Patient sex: F
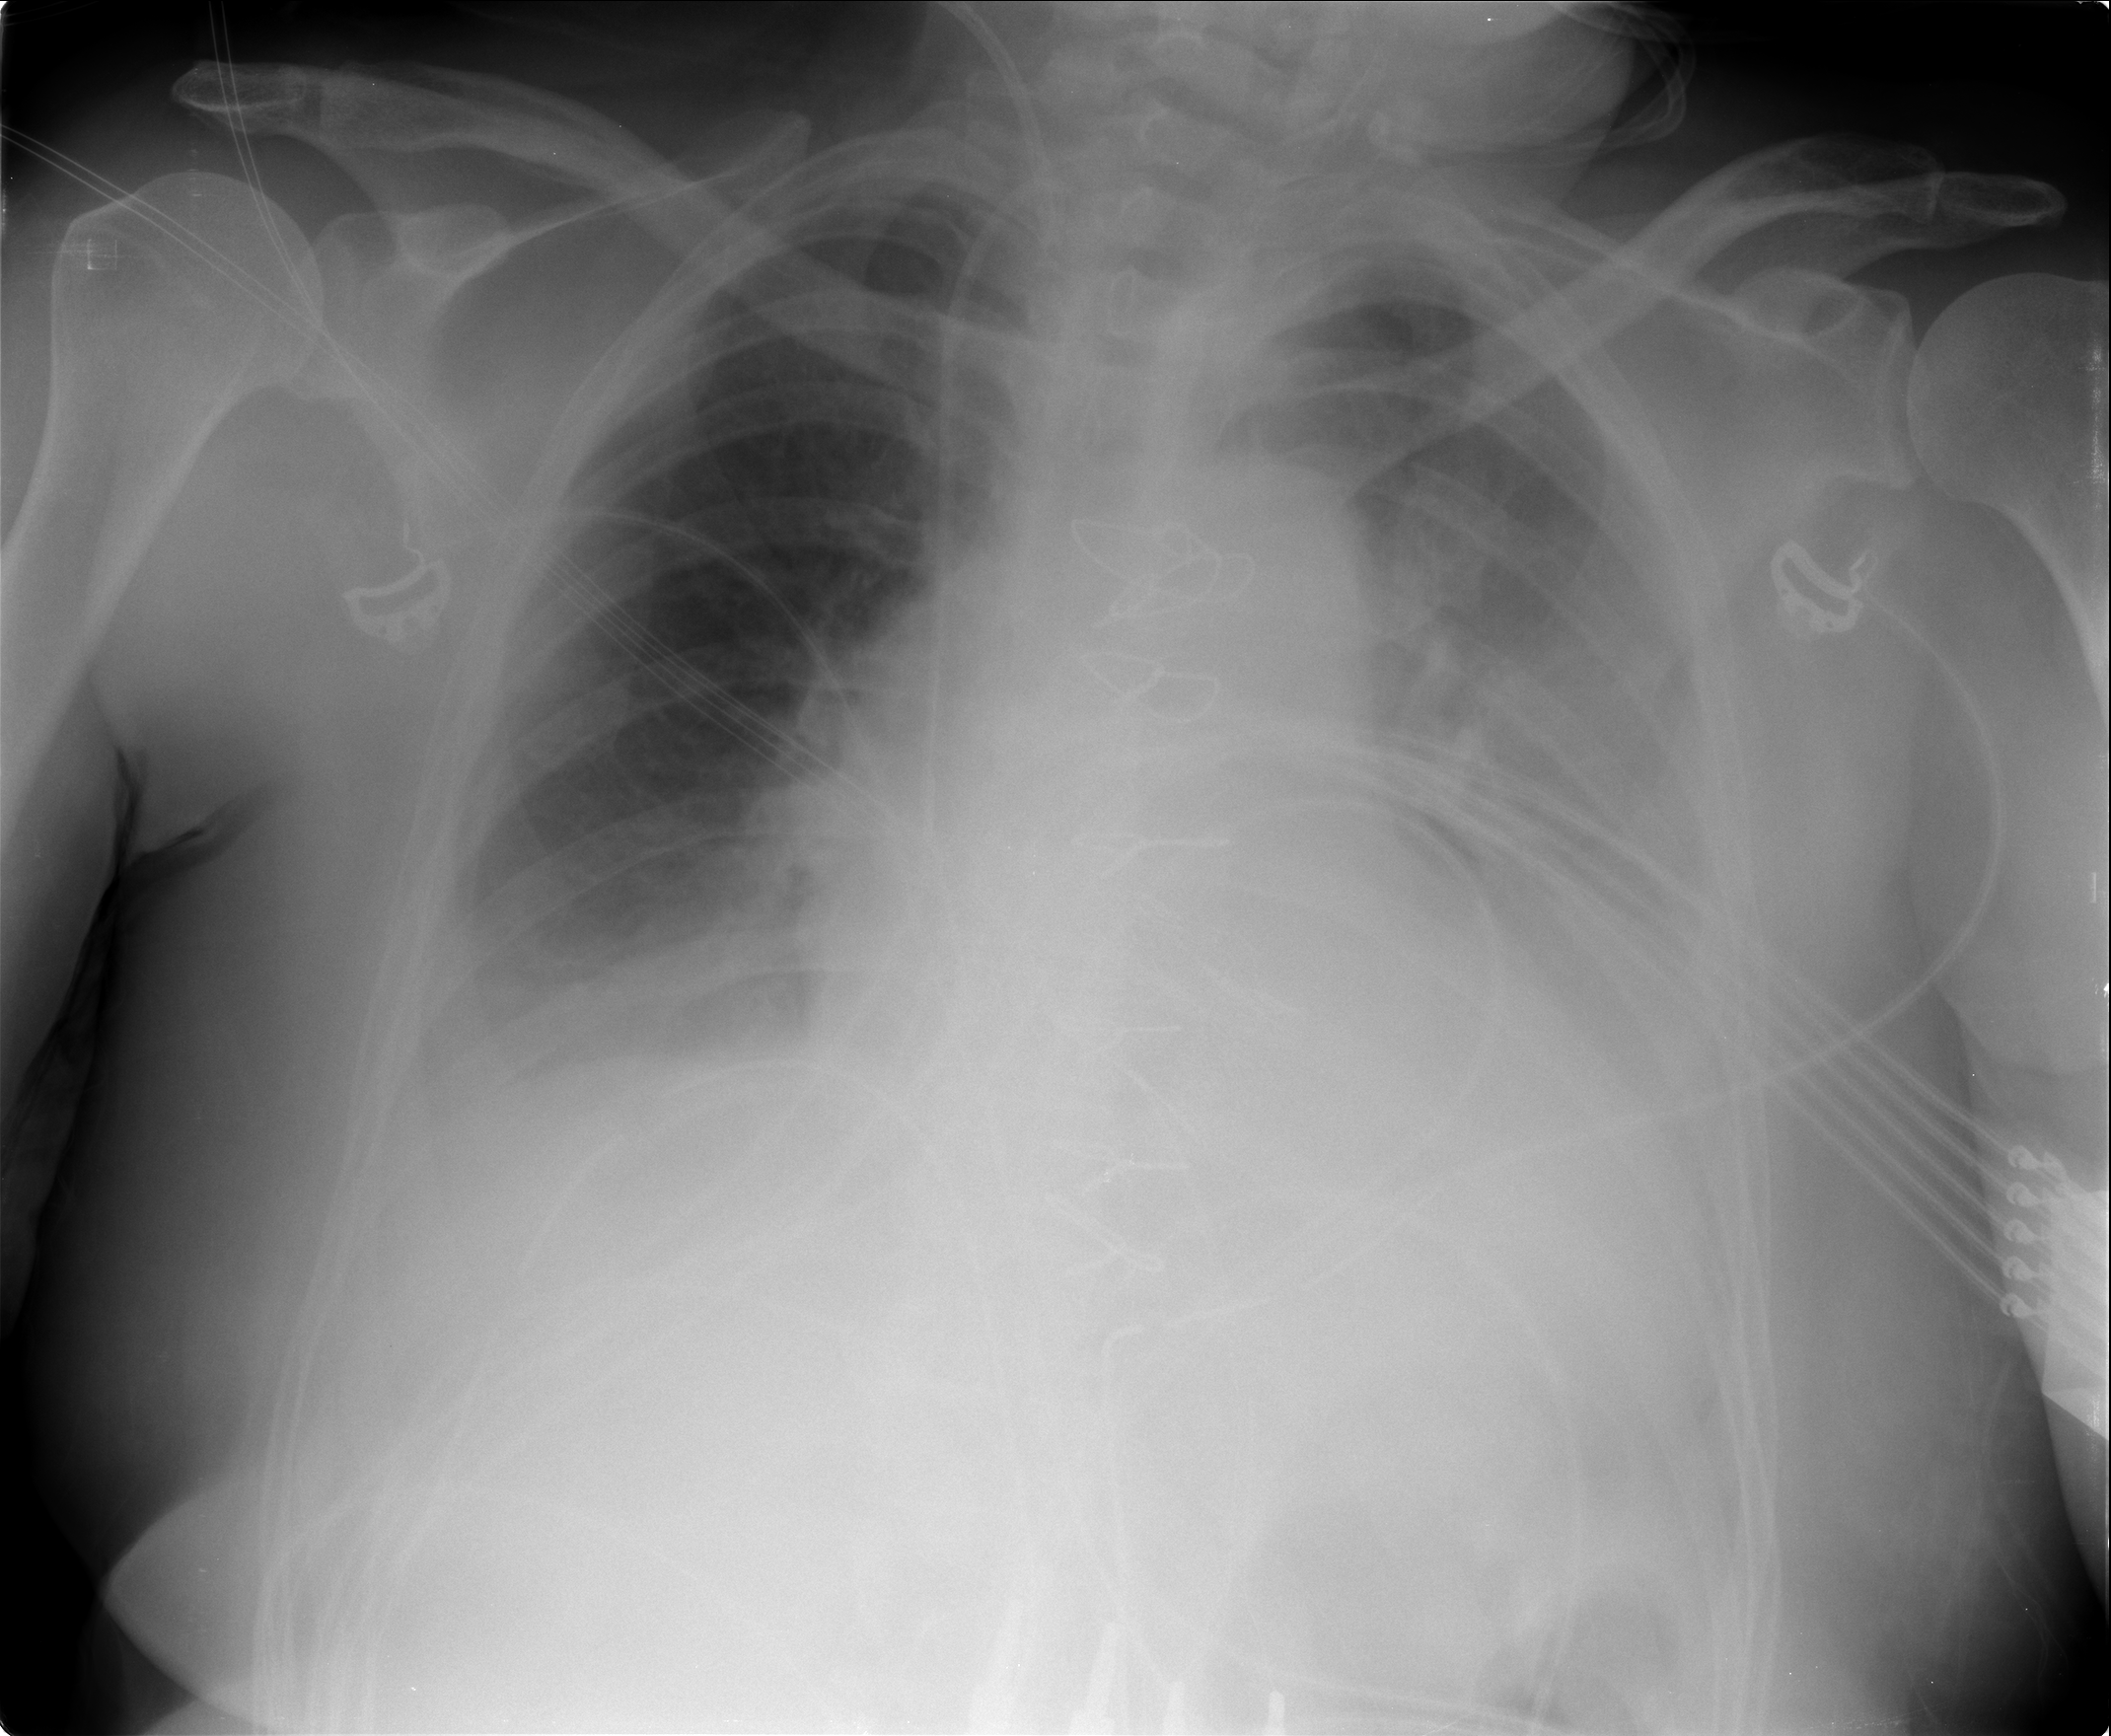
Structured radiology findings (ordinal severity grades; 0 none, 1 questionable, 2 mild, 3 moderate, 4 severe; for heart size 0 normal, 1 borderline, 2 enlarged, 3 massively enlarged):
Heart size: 2
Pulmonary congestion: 2
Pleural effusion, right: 2
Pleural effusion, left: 3
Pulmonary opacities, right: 0
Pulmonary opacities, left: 0
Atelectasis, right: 2
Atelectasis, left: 3